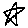
Label: star